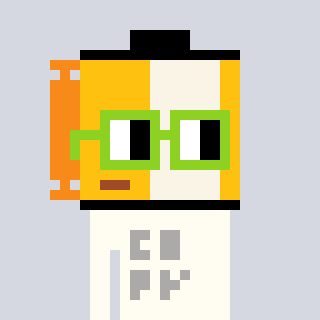
a pixel art character with square light green glasses, a film roll-shaped head and a grayscale-colored body on a cool background